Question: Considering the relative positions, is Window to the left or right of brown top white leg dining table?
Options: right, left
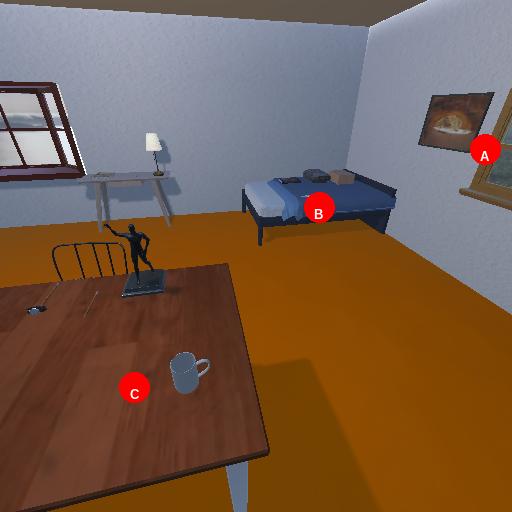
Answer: right